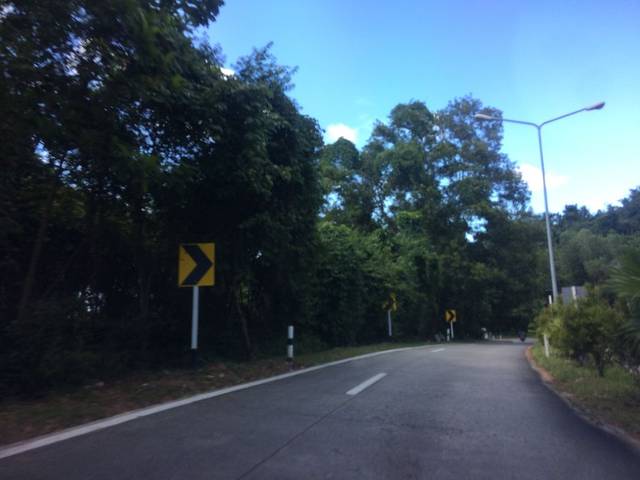
Region: Thailand
Coordinates: 7.891, 98.356